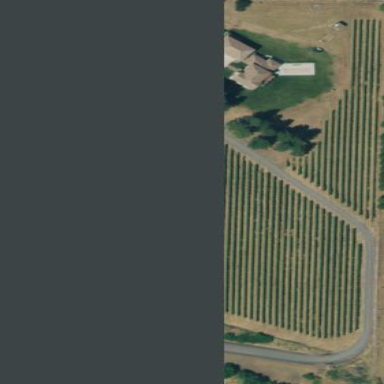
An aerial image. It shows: Vineyard growing grapes.